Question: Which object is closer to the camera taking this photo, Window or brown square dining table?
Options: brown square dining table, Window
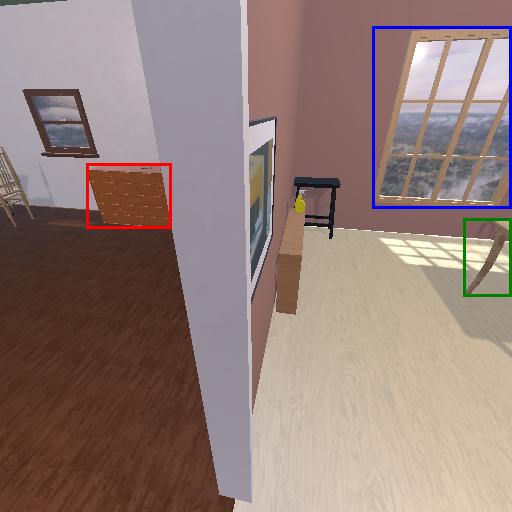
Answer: brown square dining table